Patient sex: M
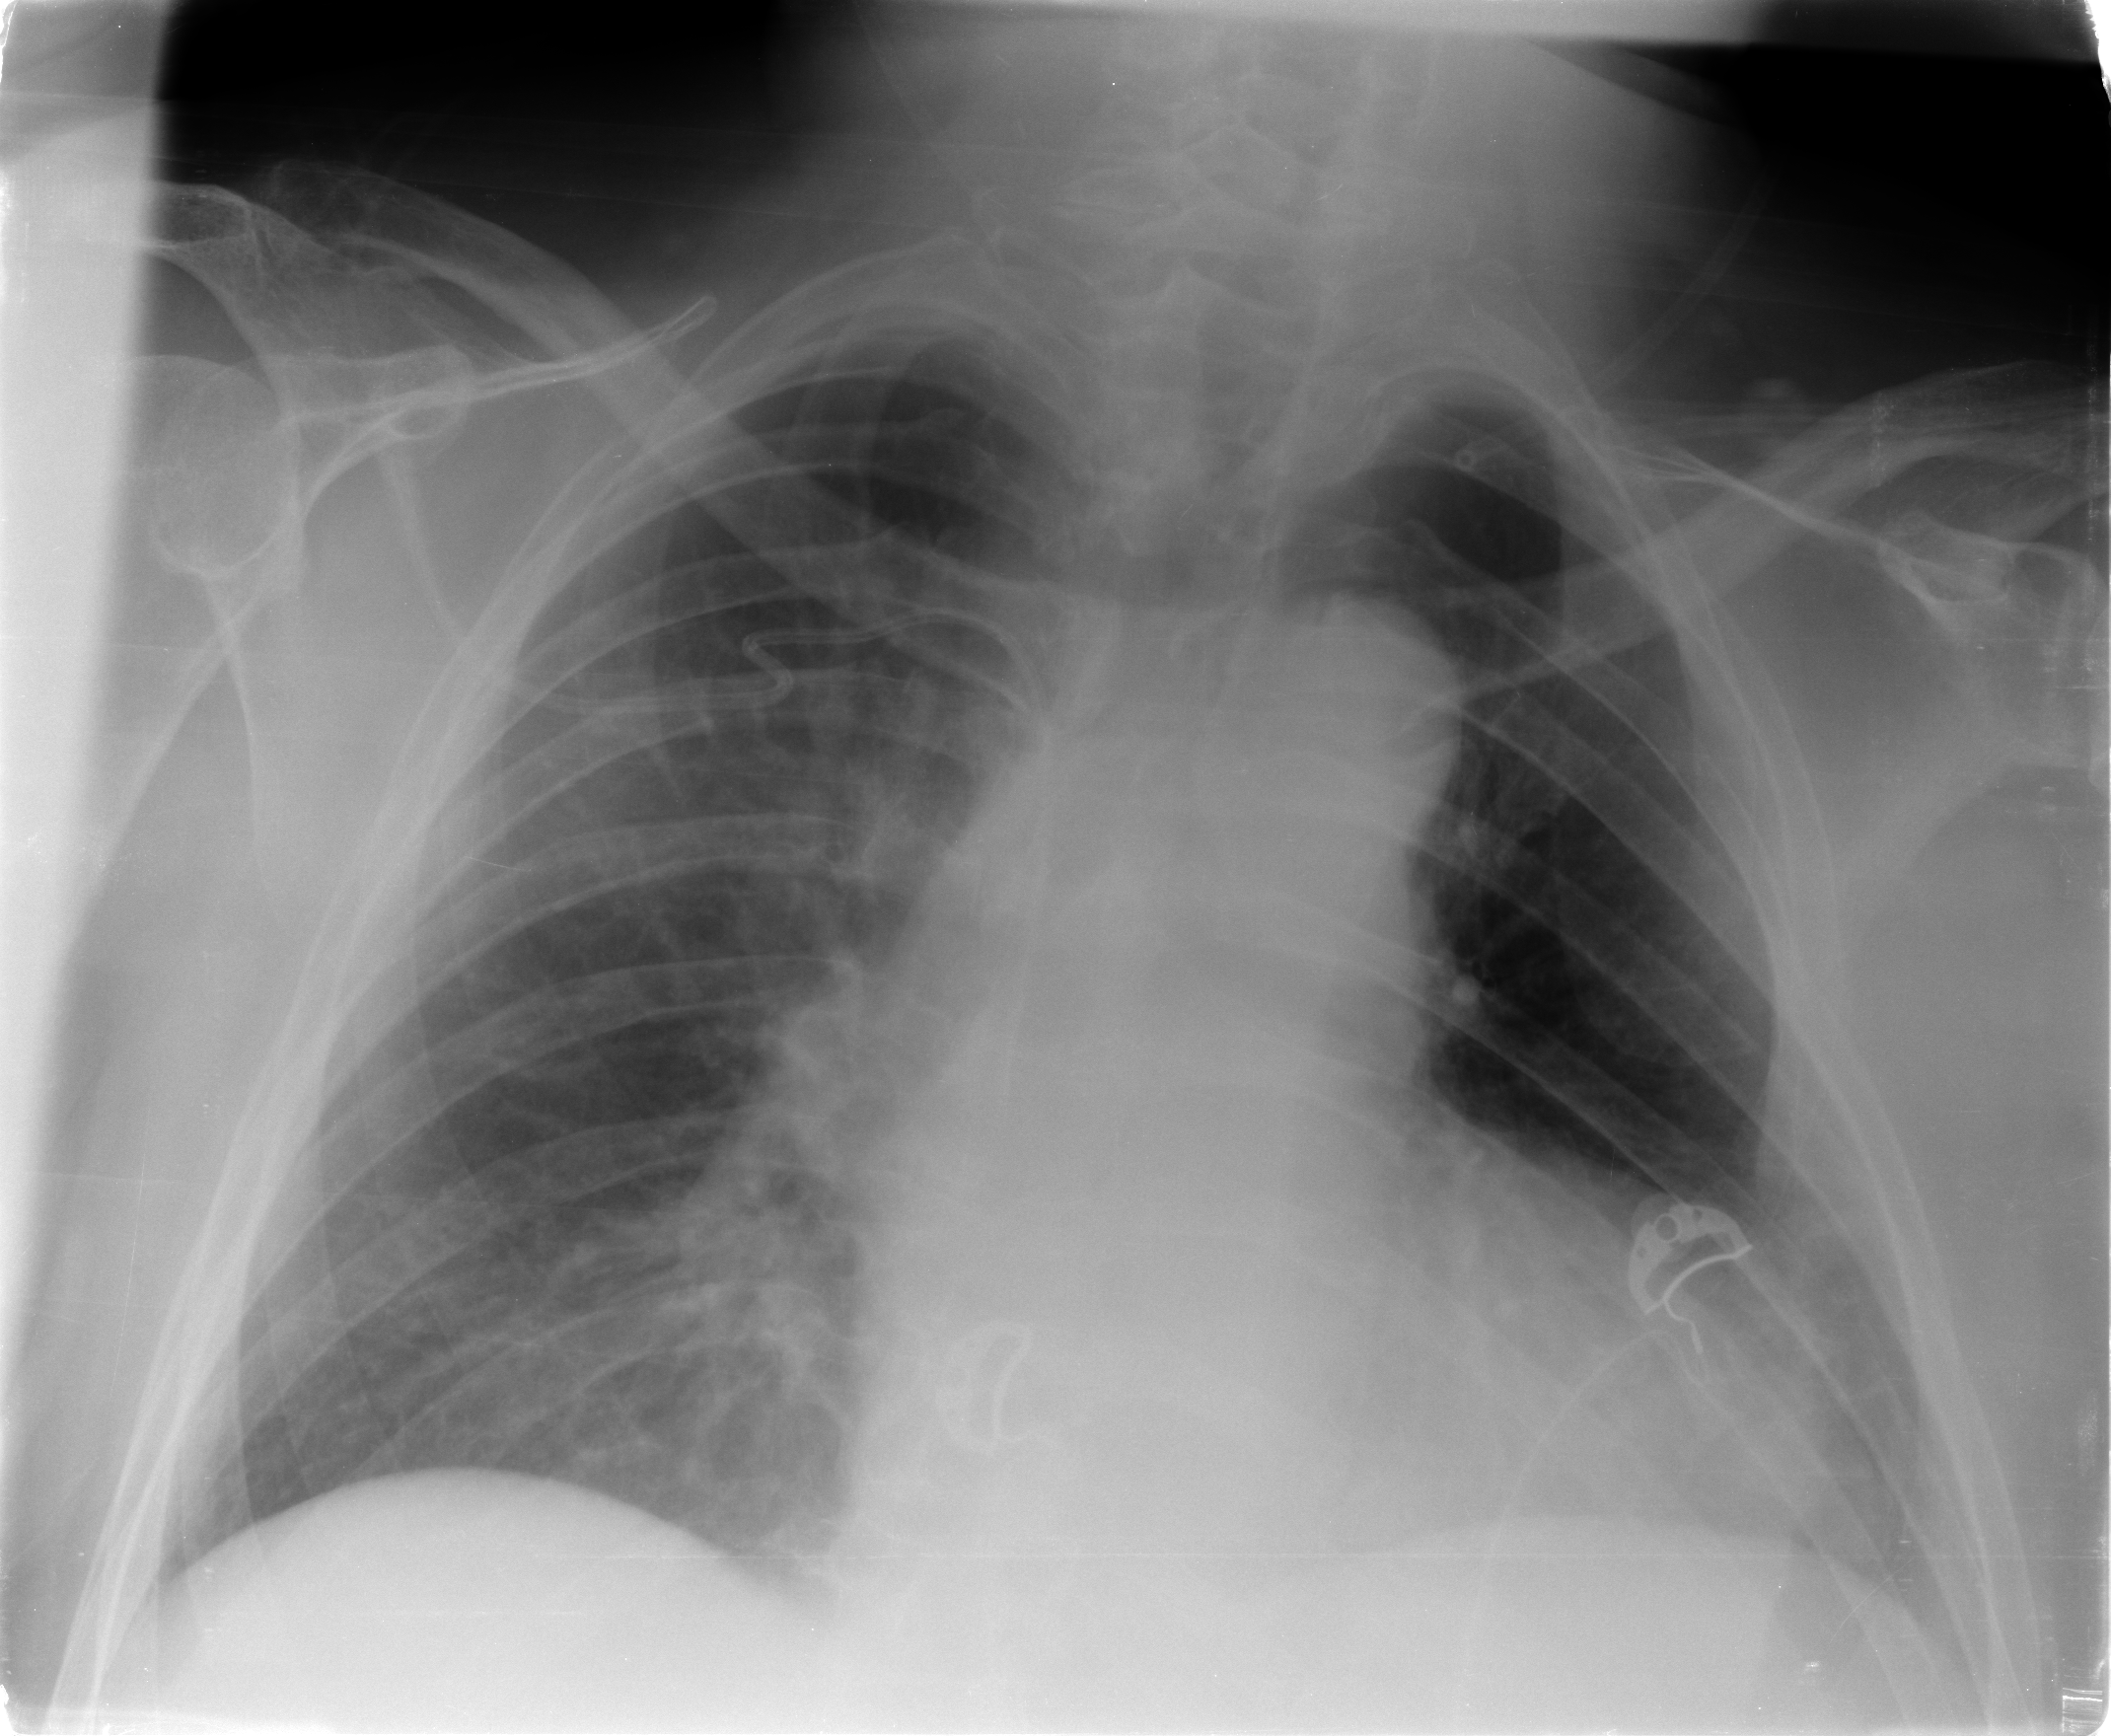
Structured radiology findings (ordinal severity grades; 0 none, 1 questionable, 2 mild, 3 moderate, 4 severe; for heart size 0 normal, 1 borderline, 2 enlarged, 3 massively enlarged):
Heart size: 2
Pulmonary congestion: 0
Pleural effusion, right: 0
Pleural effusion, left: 2
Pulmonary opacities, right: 2
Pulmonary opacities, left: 0
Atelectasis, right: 0
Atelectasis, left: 2